Field crop: maize
Growth stage: 2
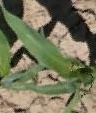
Species: maize